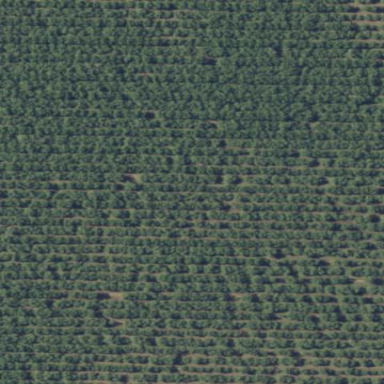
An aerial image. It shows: Almond orchard with rows of almond trees.